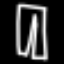
Label: pants